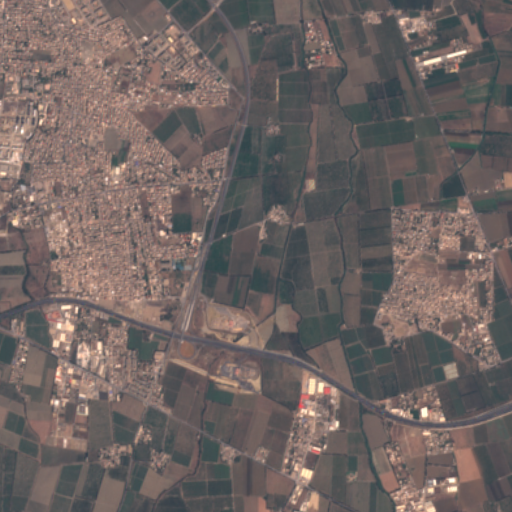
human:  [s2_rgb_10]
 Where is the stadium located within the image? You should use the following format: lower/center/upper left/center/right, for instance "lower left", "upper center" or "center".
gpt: The stadium is located in the upper left of the image.
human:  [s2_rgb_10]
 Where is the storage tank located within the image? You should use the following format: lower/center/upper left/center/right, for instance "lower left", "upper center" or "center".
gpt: The storage tank is located in the upper right of the image.
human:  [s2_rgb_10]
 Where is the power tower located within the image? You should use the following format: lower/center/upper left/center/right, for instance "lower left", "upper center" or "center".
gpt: There is no power tower in the image.